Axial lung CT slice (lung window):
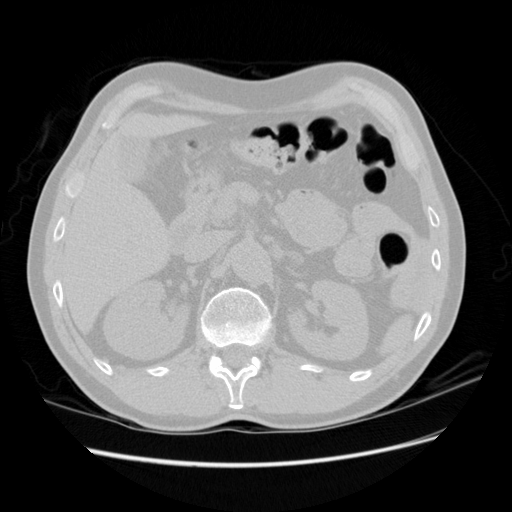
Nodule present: no